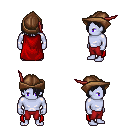
a pixel art fantasy rpg character, male body template, dark elf, purple skin, red cape, red pants, raven bangs hairstyle, leather cap, four views (front, back, left, right), 2x2 character sprite sheet, small pixel art, hard edges, no anti-aliasing